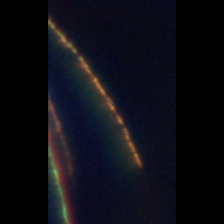
Taxon: Psuedo-nitzschia
Group: Diatoms